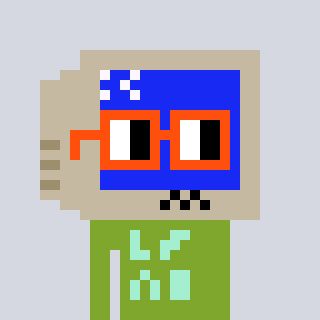
a pixel art character with square orange glasses, a old monitor-shaped head and a slimegreen-colored body on a cool background